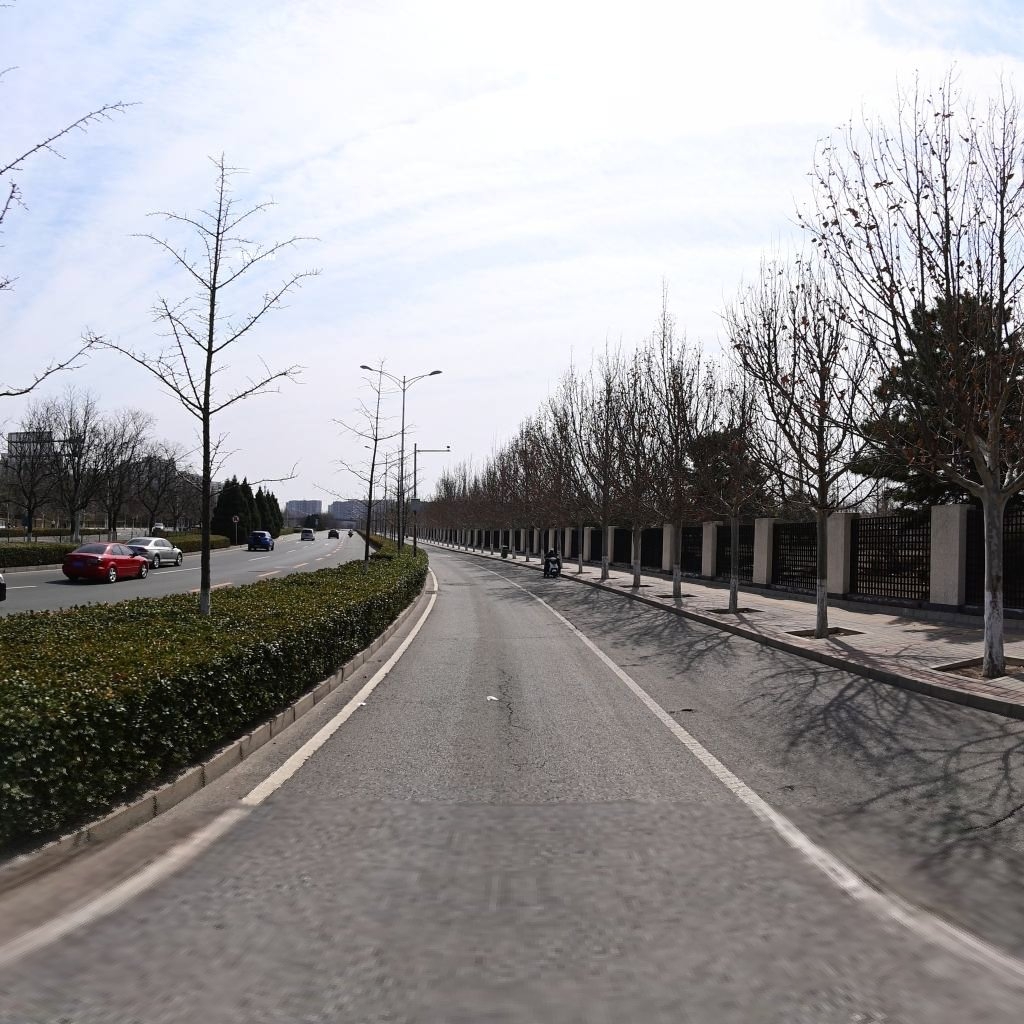
Region: Haidian
Road damage annotations: longitudinal crack